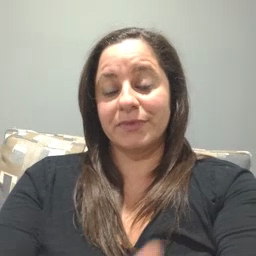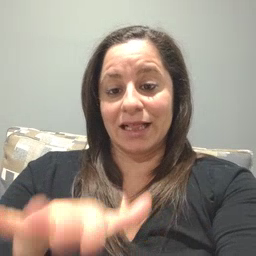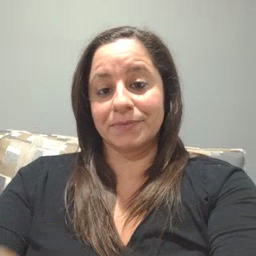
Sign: clean